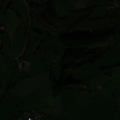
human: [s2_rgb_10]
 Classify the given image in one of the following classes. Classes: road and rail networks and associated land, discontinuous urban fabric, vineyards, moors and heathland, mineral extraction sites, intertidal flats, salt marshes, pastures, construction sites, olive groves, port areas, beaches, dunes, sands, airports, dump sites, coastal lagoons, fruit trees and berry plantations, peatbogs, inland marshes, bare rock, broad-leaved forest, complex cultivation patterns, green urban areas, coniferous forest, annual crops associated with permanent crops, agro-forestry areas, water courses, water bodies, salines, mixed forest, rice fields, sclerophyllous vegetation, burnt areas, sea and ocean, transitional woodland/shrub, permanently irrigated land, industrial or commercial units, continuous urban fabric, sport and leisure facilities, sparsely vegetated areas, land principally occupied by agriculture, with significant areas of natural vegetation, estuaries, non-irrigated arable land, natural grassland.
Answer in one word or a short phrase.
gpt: discontinuous urban fabric, industrial or commercial units, pastures, complex cultivation patterns, mixed forest